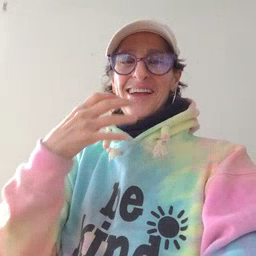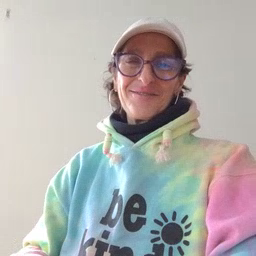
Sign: hot